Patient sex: M
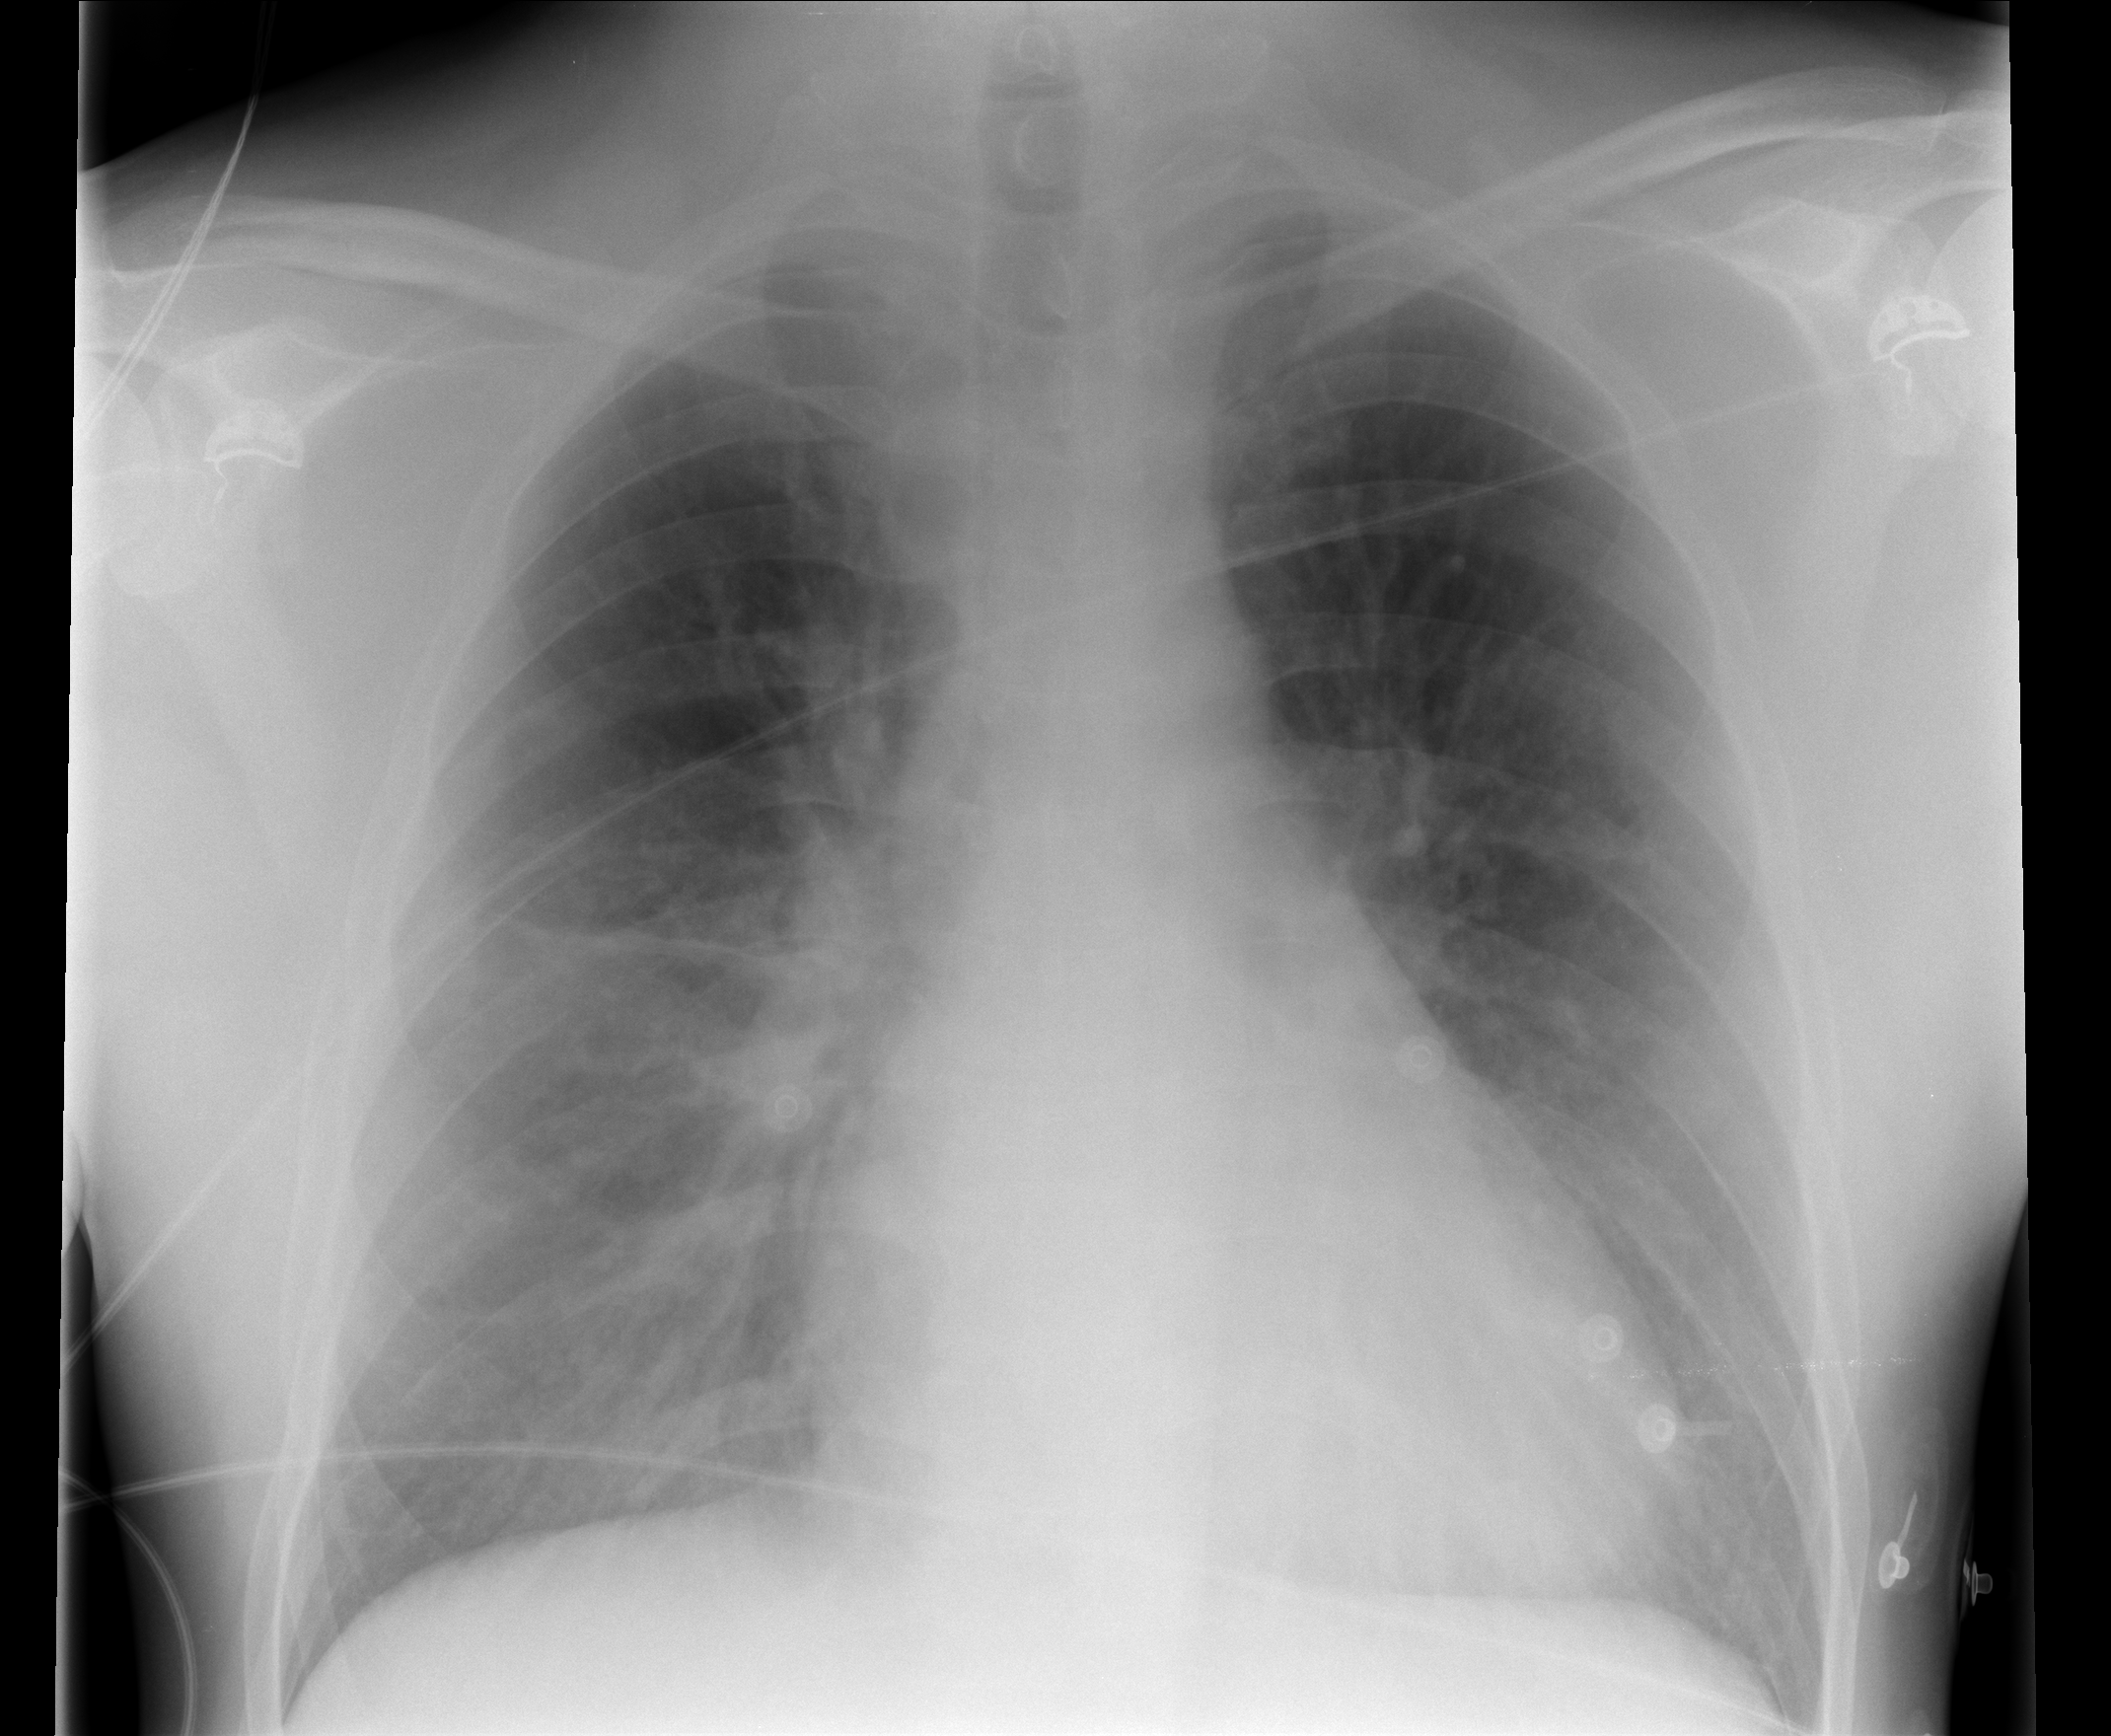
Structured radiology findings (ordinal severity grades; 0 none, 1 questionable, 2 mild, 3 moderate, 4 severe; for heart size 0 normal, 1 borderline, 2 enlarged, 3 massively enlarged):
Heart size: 1
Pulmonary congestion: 0
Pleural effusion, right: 0
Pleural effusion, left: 0
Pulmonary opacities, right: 0
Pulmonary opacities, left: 0
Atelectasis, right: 1
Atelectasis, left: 0